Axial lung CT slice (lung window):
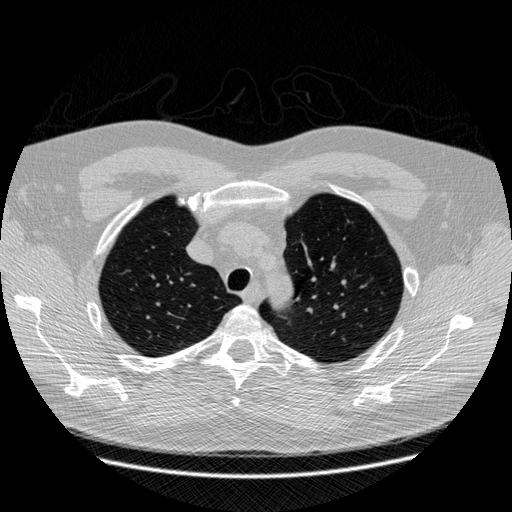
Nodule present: no